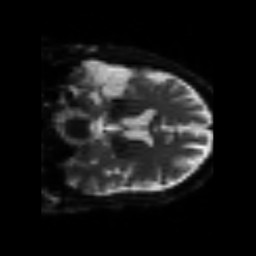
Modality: sbref
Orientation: coronal
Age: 58
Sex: male
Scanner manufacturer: siemens
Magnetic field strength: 3 T
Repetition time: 3.2 s
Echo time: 0.081 s